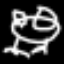
Label: frog